Question: I would like to create this using only CSS. Is this possible? If so, can you guys help me out?

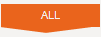
Answer: Fairly easy with borders and a pseudo element:
'''
<a href="#" id="button">ALL</a>
#button::after {
content: "";
border: 64px solid transparent;
border-top: 12px solid orange;
position: absolute;
top: 29px;
left: 0;
}
'''
<URL>